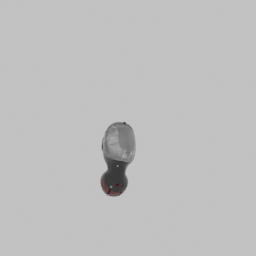
Label: appliances